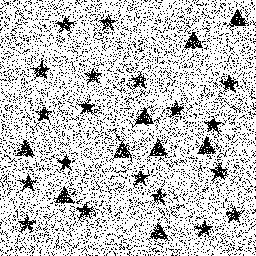
Squares: 0
Triangles: 9
Stars: 19
Total shapes: 28